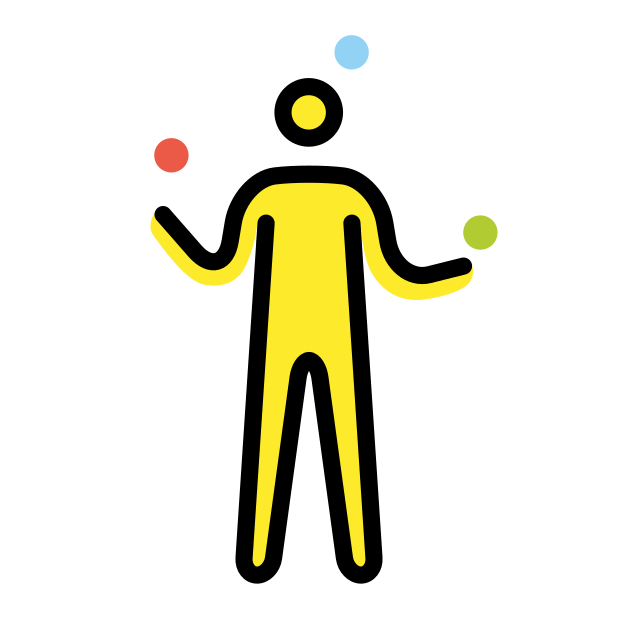
Emoji: 🤹
Name: juggling
Unicode: 0x1f939